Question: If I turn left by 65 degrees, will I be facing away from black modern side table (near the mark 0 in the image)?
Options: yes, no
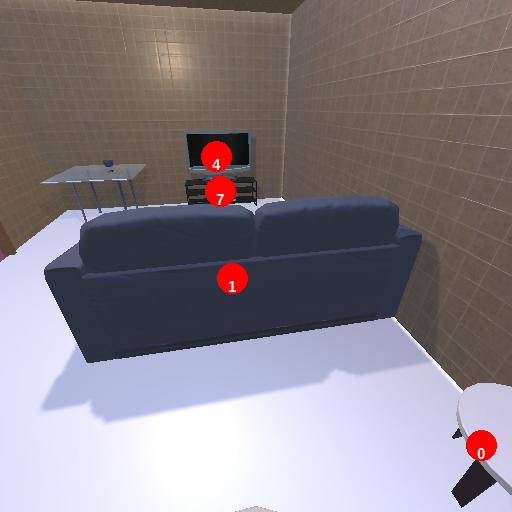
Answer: yes